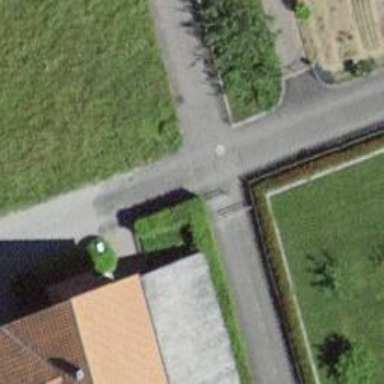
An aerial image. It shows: Residential road.